Field crop: maize
Growth stage: 2
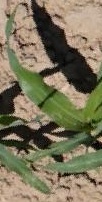
Species: maize